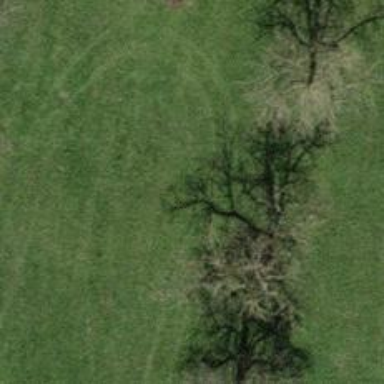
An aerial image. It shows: Row of trees in natural setting.